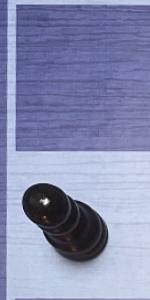
Label: Pawn_Black